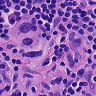
Metastatic tissue present: yes